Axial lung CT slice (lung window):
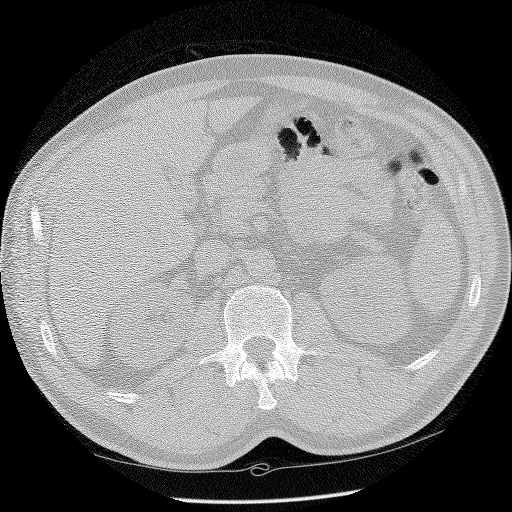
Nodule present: no